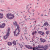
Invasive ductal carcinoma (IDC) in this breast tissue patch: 0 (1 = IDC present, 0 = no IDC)